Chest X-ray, PA view. Patient: 59 years old, sex M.
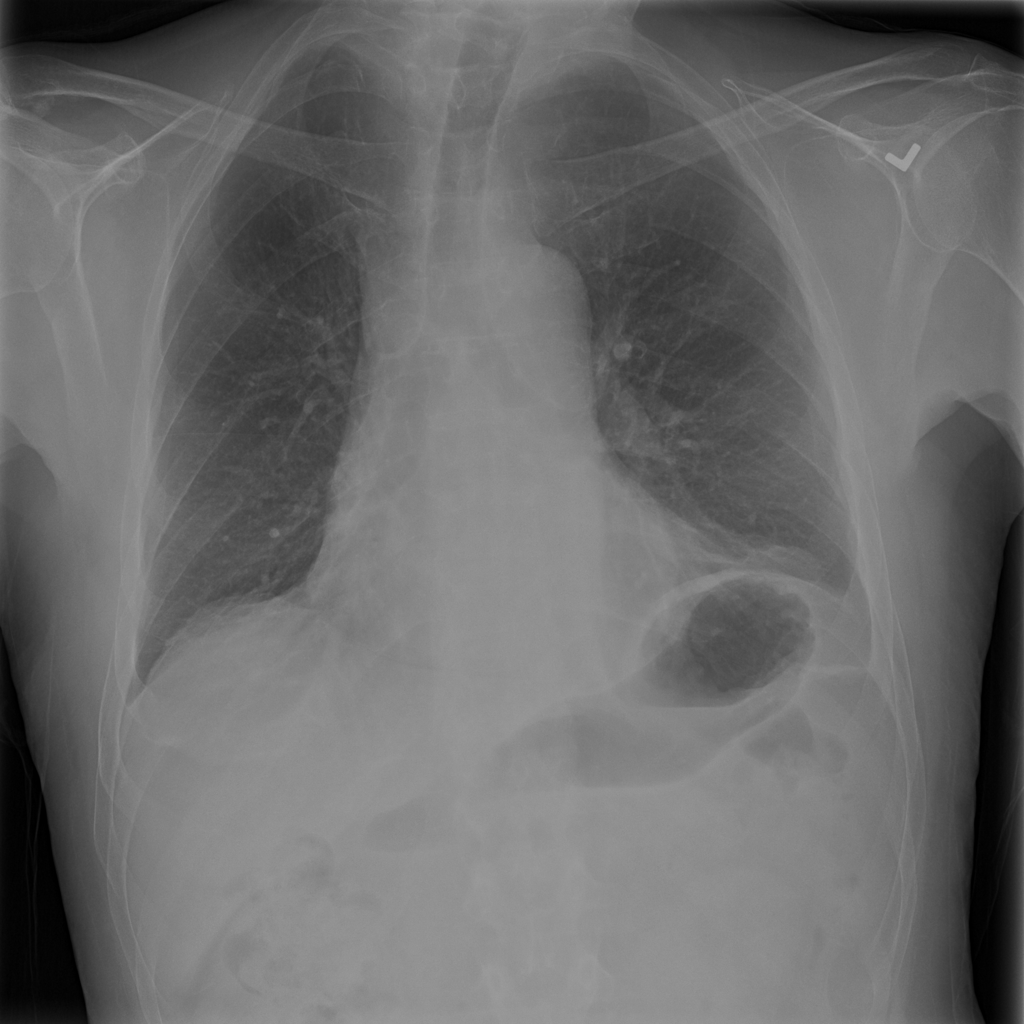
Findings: Atelectasis, Effusion